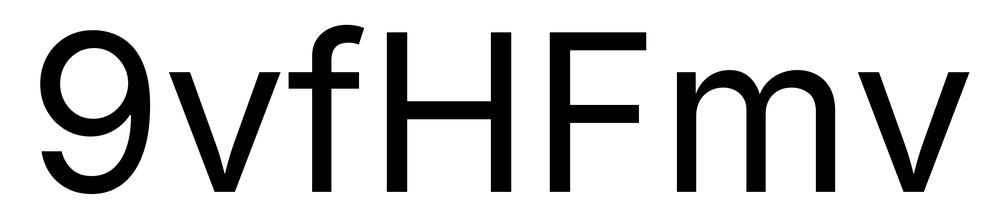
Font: Inter_Regular